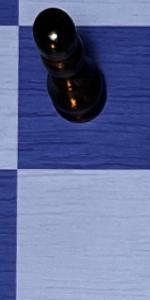
Label: Empty